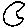
Label: moon